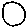
Label: moon